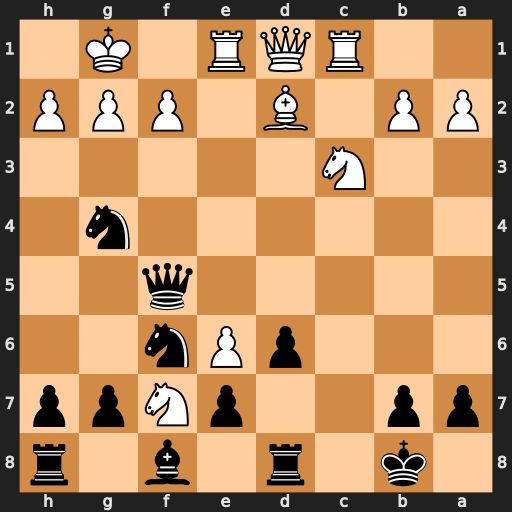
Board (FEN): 1k1r1b1r/pp2pNpp/3pPn2/5q2/6n1/2N5/PP1B1PPP/2RQR1K1
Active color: b
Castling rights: -
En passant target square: -
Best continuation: Qxf2+ Kh1 Qh4 h3 Nf2+ Kg1 Nxd1